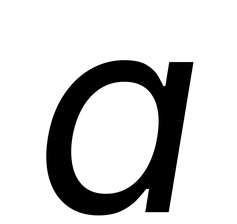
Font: Inter-Italic_Italic